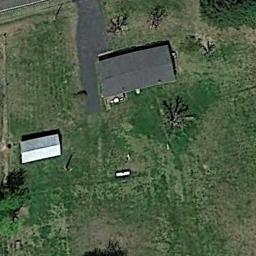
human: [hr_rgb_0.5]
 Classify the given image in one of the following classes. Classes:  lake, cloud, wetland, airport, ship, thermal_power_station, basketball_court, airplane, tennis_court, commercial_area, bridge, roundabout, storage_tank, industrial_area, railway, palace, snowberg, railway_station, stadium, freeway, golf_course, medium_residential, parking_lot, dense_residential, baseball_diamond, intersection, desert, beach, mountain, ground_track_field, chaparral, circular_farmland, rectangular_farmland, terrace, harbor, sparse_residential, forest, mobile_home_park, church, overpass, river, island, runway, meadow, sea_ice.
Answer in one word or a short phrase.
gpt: sparse_residential